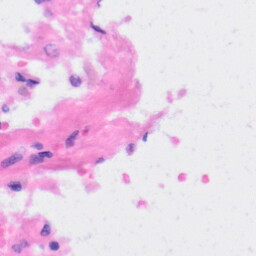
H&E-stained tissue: Liver